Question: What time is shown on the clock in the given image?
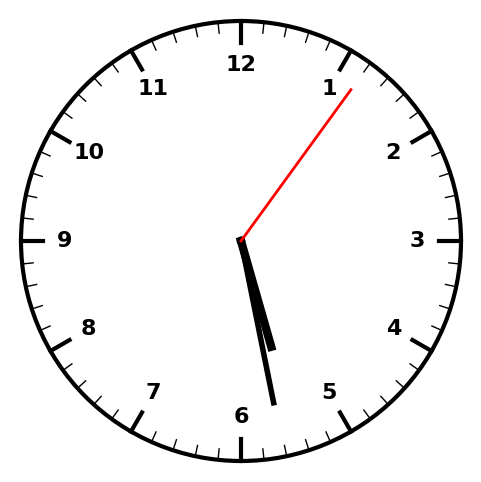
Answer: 05:28:06